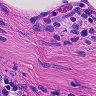
Metastatic tissue present: no